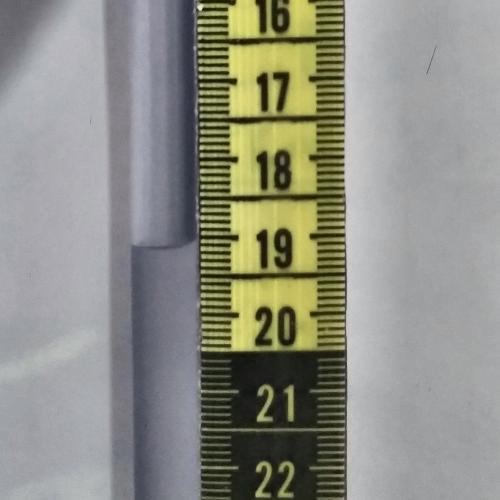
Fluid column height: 19.1 cm